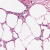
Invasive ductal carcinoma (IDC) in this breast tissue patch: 0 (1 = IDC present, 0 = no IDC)